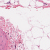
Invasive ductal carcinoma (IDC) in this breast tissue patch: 0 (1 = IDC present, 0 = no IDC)